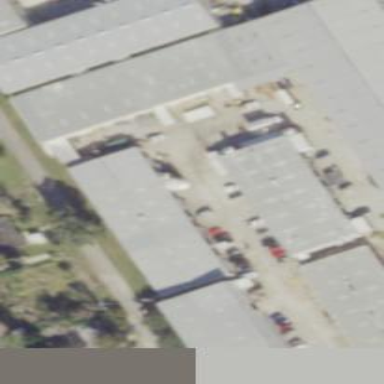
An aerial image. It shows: Commercial building.